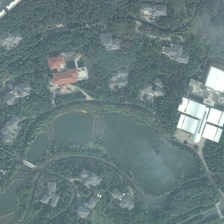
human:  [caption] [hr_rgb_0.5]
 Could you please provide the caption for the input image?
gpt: many green trees and several buildings are in a resort with a pond .

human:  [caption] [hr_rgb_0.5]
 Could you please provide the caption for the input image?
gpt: many green trees and several buildings are in a resort with a pond .

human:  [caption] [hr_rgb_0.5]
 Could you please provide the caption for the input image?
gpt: many green trees and several buildings are in a resort with a pond .

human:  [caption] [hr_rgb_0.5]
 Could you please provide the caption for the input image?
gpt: many green trees and several buildings are in a resort with a pond .

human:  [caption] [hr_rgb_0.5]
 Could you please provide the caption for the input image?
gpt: many green trees and several buildings are in a resort with a pond .